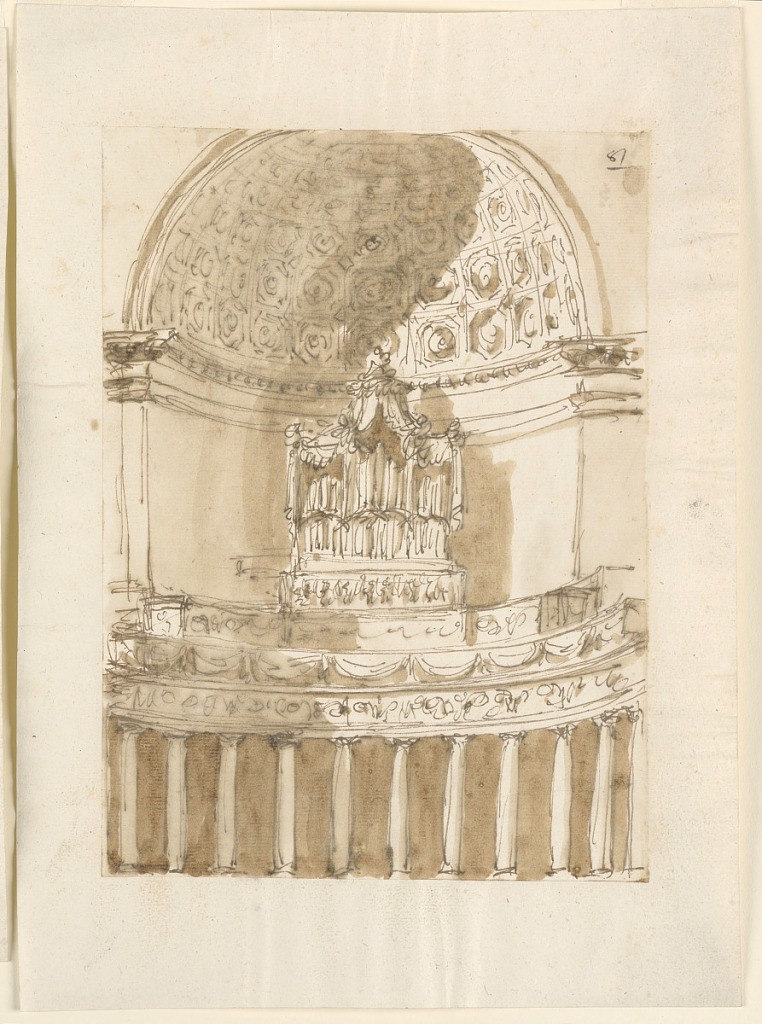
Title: Design for an Organ Loft
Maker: Giuseppe Barberi, Italian, 1746–1809
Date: ca. 1820
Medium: Pen and brown ink, brush and brown wash, graphite on lined off-white laid paper
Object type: Drawing
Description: Situated in a huge niche, with a coffered conch above the entablature. Below are eleven columns in a segment supporting seemingly an entablature with ornamented frieze. Above it rise two similar ones, one somewhat shorter than the other. The central one is decorated with festoons, the upper one indistinctly. Above the central part  of the upper one rises what is seemingly a frieze. Upon it stands the pipe case, in shape of a canopy.